Question: I am using a module to create a new attribute on the customer model. Does anyone know how to set the default store view using my setup script?

My current script:
'''
$setup = new Mage_Customer_Model_Resource_Setup('customer_setup');
if (! $setup->getAttribute('customer', 'dob_month')) {
$setup->addAttribute('customer', 'dob_month', array(
'label' => 'Month',
'type' => 'varchar',
'input' => 'select',
'source' => 'eav/entity_attribute_source_table',
'required' => true,
'position' => 1,
'option' => array (
'values' => array (
'January',
'February',
'March',
'April',
'May',
'June',
'July',
'August',
'September',
'October',
'November',
'December'
)
)
));
}
'''
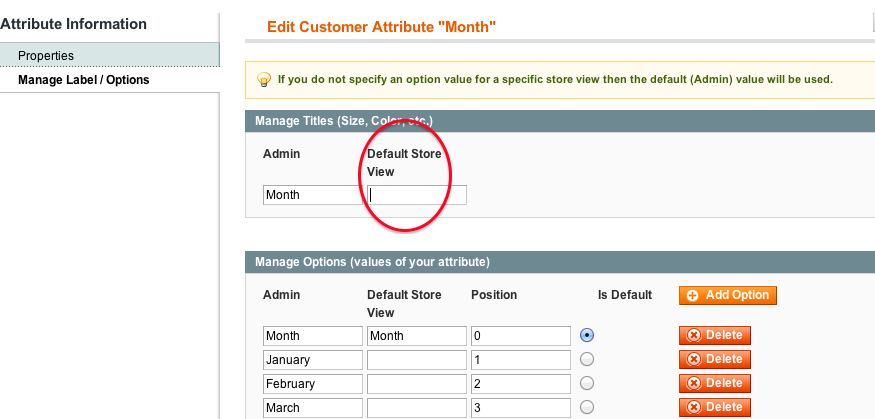
Answer: As far as I know it is impossible to do this directly in the 'addAttribute()' call. But you can set store labels after saving attribute in the next way:
'''
$attributeId = $this->getAttributeId('customer', 'dob_month');
$attribute = Mage::getModel('eav/entity_attribute')->load($attributeId);
$attribute->setStoreLabels(array(store_id => 'Store label'))
->save();
'''